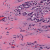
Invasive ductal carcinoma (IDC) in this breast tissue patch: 0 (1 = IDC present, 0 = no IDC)